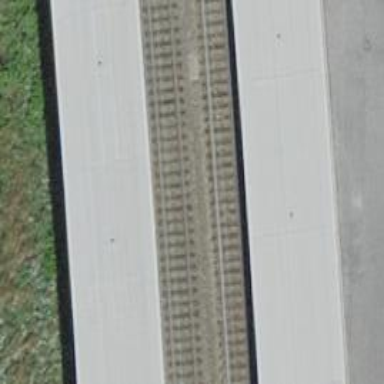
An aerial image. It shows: Railway stop with public transport stop position.